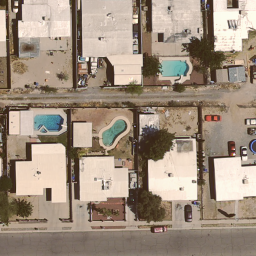
Label: residential